Interaction volume radius: 10 \u00c5
Interaction volume height: 20 \u00c5
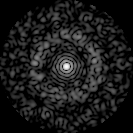
Disorder parameter: 0.8396